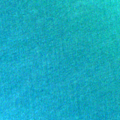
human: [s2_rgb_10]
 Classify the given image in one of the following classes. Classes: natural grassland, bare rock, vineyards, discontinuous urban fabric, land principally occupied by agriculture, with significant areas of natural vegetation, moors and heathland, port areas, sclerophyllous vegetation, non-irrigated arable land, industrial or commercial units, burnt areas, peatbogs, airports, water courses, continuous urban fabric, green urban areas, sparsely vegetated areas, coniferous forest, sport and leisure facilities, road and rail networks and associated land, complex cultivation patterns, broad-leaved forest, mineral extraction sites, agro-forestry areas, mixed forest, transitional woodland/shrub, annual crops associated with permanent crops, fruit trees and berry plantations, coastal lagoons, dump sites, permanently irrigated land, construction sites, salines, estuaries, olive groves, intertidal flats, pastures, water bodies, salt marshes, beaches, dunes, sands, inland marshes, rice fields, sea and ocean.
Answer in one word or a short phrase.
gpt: sea and ocean